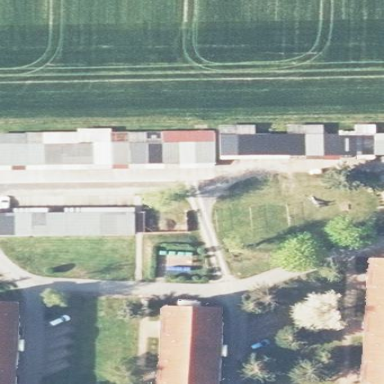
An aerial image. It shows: Garages as the designated land use.